Question: I am going through the ionic tutorial present in
'''
http://ccoenraets.github.io/ionic-tutorial/build-ionic-project.html
'''
and ran the app on browser
'''
ionic serve
'''
and in android using
'''
ionic emulate android
'''
When I run the app as instructed in tutorial, it works well on my chrome browser but when I try to run on emulator, I dont see any data, its just empty screens with menus. I suspect its the problem with whilelist and added
'''
<allow-navigation href="*" />
'''
to my /config.xml file but it still doesn't work, My current config.xml file is
'''
<?xml version="1.0" encoding="UTF-8" standalone="yes"?>
<widget id="com.ionicframework.conference472350" version="0.0.1" xmlns="http://www.w3.org/ns/widgets" xmlns:cdv="http://cordova.apache.org/ns/1.0">
<name>conference</name>
<description>
An Ionic Framework and Cordova project.
</description>
<author email="hi@ionicframework" href="http://ionicframework.com/">
Ionic Framework Team
</author>
<content src="index.html"/>
<access origin="*" />
<allow-intent href="*" />
<allow-navigation href="*" />
<preference name="webviewbounce" value="false"/>
<preference name="UIWebViewBounce" value="false"/>
<preference name="DisallowOverscroll" value="true"/>
<preference name="android-minSdkVersion" value="16"/>
<preference name="BackupWebStorage" value="none"/>
<preference name="SplashScreen" value="screen"/>
<preference name="SplashScreenDelay" value="3000"/>
<feature name="StatusBar">
<param name="ios-package" value="CDVStatusBar" onload="true"/>
</feature>
<platform name="android">
<icon src="resources/android/icon/drawable-ldpi-icon.png" density="ldpi"/>
<icon src="resources/android/icon/drawable-mdpi-icon.png" density="mdpi"/>
<icon src="resources/android/icon/drawable-hdpi-icon.png" density="hdpi"/>
<icon src="resources/android/icon/drawable-xhdpi-icon.png" density="xhdpi"/>
<icon src="resources/android/icon/drawable-xxhdpi-icon.png" density="xxhdpi"/>
<icon src="resources/android/icon/drawable-xxxhdpi-icon.png" density="xxxhdpi"/>
<splash src="resources/android/splash/drawable-land-ldpi-screen.png" density="land-ldpi"/>
<splash src="resources/android/splash/drawable-land-mdpi-screen.png" density="land-mdpi"/>
<splash src="resources/android/splash/drawable-land-hdpi-screen.png" density="land-hdpi"/>
<splash src="resources/android/splash/drawable-land-xhdpi-screen.png" density="land-xhdpi"/>
<splash src="resources/android/splash/drawable-land-xxhdpi-screen.png" density="land-xxhdpi"/>
<splash src="resources/android/splash/drawable-land-xxxhdpi-screen.png" density="land-xxxhdpi"/>
<splash src="resources/android/splash/drawable-port-ldpi-screen.png" density="port-ldpi"/>
<splash src="resources/android/splash/drawable-port-mdpi-screen.png" density="port-mdpi"/>
<splash src="resources/android/splash/drawable-port-hdpi-screen.png" density="port-hdpi"/>
<splash src="resources/android/splash/drawable-port-xhdpi-screen.png" density="port-xhdpi"/>
<splash src="resources/android/splash/drawable-port-xxhdpi-screen.png" density="port-xxhdpi"/>
<splash src="resources/android/splash/drawable-port-xxxhdpi-screen.png" density="port-xxxhdpi"/>
</platform>
</widget>
'''
I am debugging the app in chrome devtools and this is the error I get in console for the app
'''
Failed to load resource: net::ERR_CONNECTION_REFUSED
'''

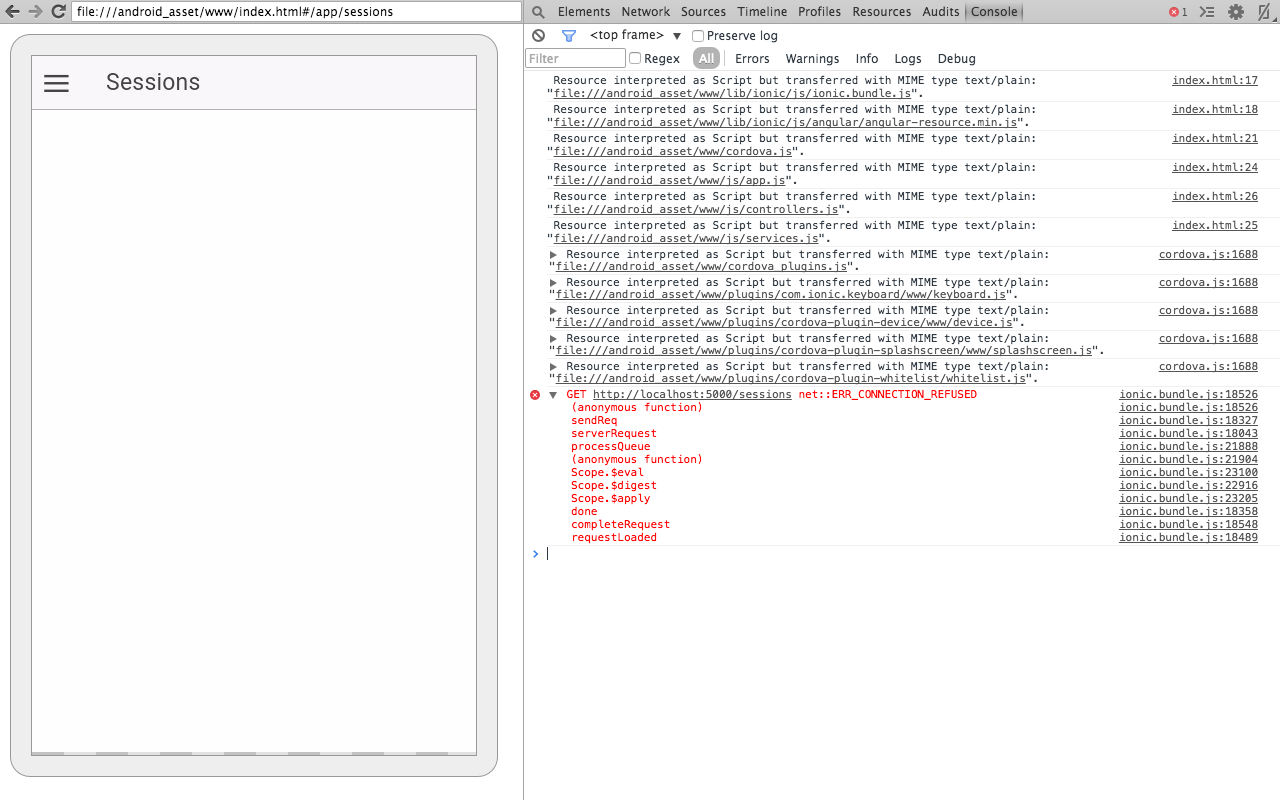
Answer: Interestingly enough, I had the same issue while developing my app.
Have you installed the plugin correctly? You didn't mention if you did.
You need to install the <URL>.
I also added all access to resources in my config.xml:
'''
<access origin="*" />
<allow-intent href="*" />
<allow-navigation href="*" />
'''
Though, that is not recommended. Rather, allow access to the resources you need for the app.